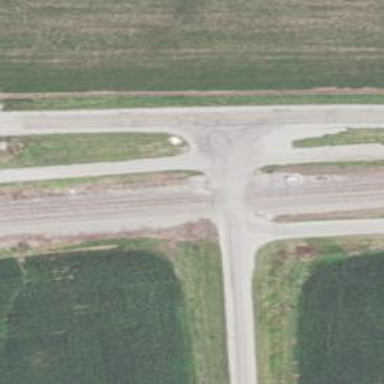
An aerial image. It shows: Level crossing along the railway.